Question: I've installed the Nokia sdk 1.1 and chose to integrate the sdk with Netbeans IDE. Afterwards I tried closing the Ide but the Ide keeps on restarting and reinstalling the plugins. What can fix be the problem? I tried restarting the computer but still no change. The Ide wont stop restarting. Thanks
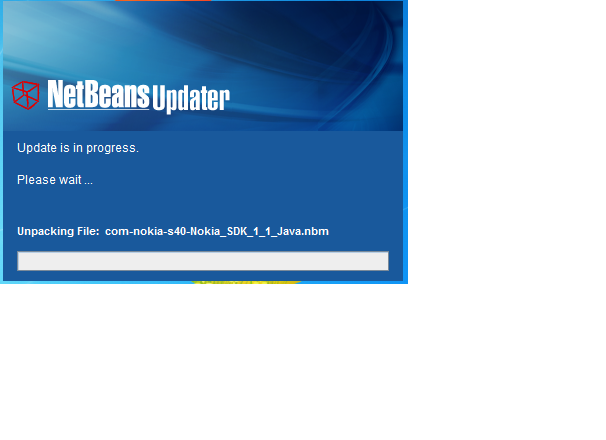
Answer: I got the same problem. It happens because NetBeans does not have enough privilege to update. Kill NetBeans by Task Manager -> Right click on the shortcut -> Run as Administrator. Now when you close NetBeans, it won't restart anymore.